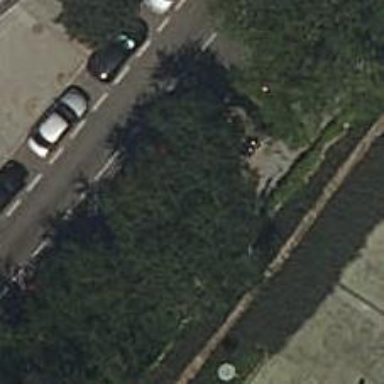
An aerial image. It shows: Motorcycle parking area.